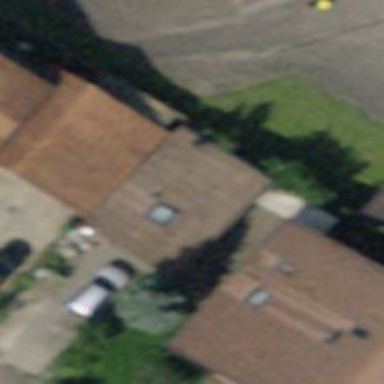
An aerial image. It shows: Garage.